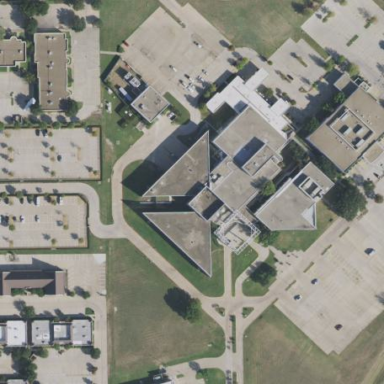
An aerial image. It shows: Healthcare facility identified as hospital.